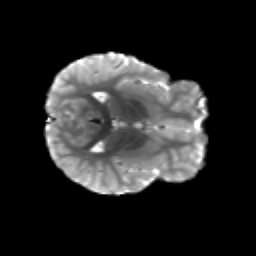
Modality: T2w
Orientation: axial
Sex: female
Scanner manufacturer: siemens
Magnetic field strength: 3 T
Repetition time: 5 s
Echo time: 0.071 s